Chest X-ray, PA view. Patient: 58 years old, sex M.
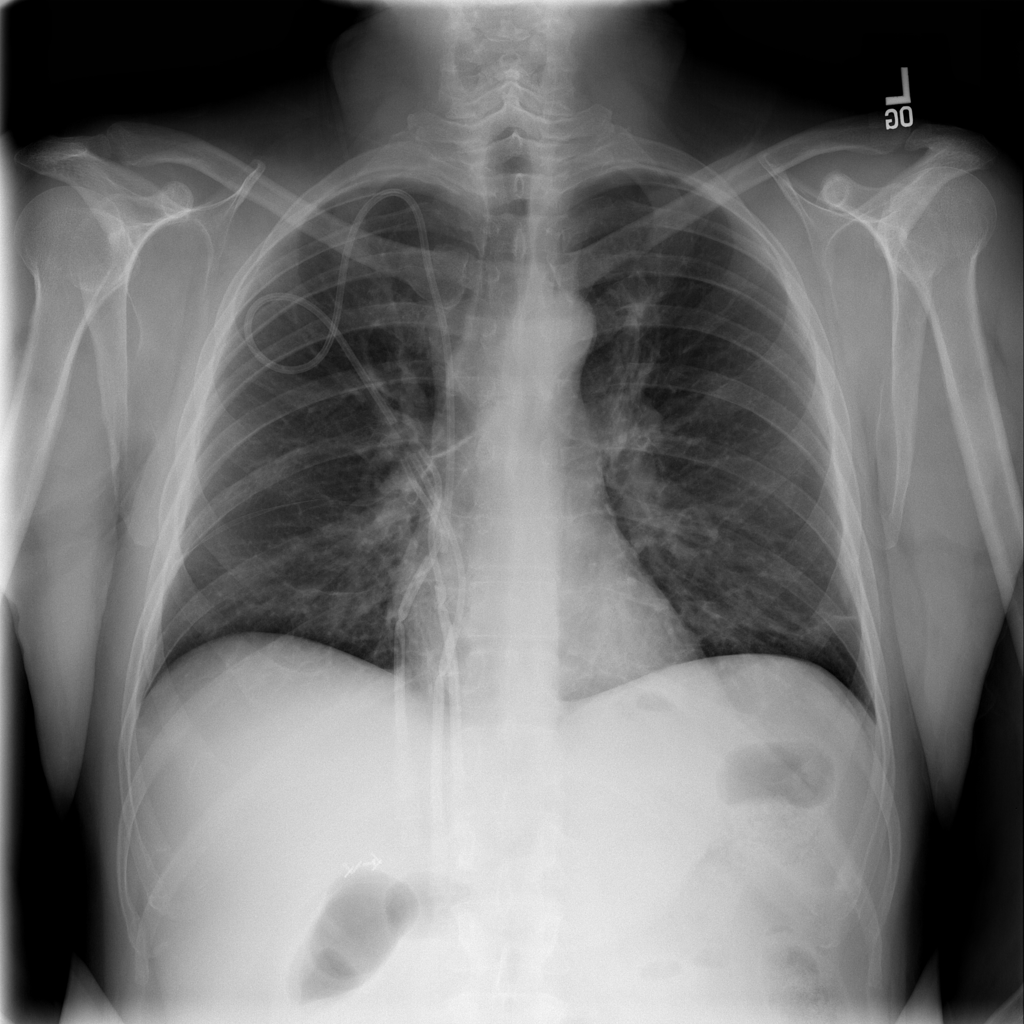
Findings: Atelectasis